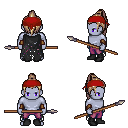
a pixel art fantasy rpg character, male body template, dark elf, purple skin, black tattered cape, magenta pants, white blonde long topknot hairstyle, red bandana, cloth bracers, black shoes, spear, four views (front, back, left, right), 2x2 character sprite sheet, small pixel art, hard edges, no anti-aliasing